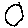
Label: circle